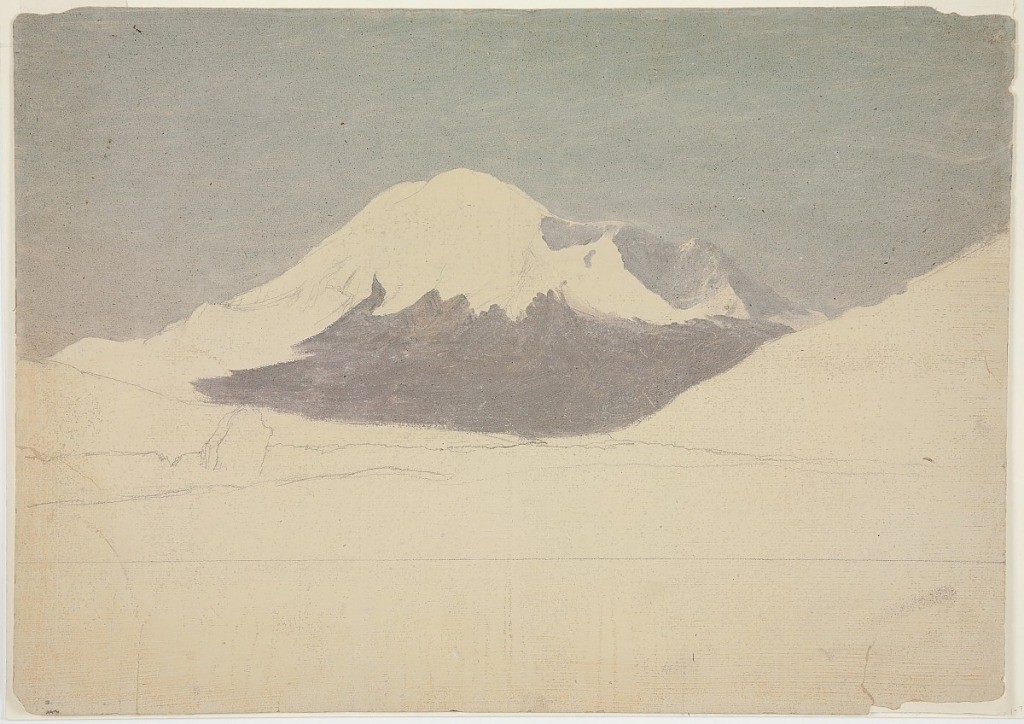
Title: Mount Chimborazo, Ecuador
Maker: Frederic Edwin Church, American, 1826–1900
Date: July 1857
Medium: Oil and graphite on light brown wove paper
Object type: Drawing
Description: Unfinished landscape sketch showing a view of the volcano known as Chimborazo in Ecuador. Dominating the composition at center, the mountain's rugged peak is permanently snow-capped and generally rounded in shape, with a sharp ridge with shaded declivities at right. It's lower slopes are snowless. Sky above is a muted shade of blue. The foreground and middle distance are only outlined in graphite, and suggest that we are viewing Chimborazo from a mountain pass. A large rock appears to jut out of the ground at center left.